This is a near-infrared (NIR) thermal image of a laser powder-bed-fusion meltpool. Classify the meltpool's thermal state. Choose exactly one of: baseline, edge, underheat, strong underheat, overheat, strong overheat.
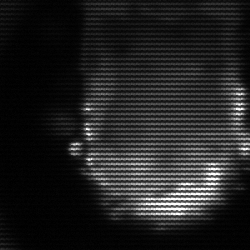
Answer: baseline